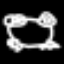
Label: frog